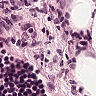
Metastatic tissue present: no